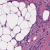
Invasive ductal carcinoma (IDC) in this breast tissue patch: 1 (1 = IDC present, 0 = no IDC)